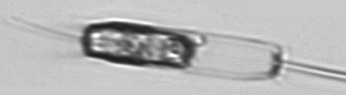
Label: Ditylum_brightwellii